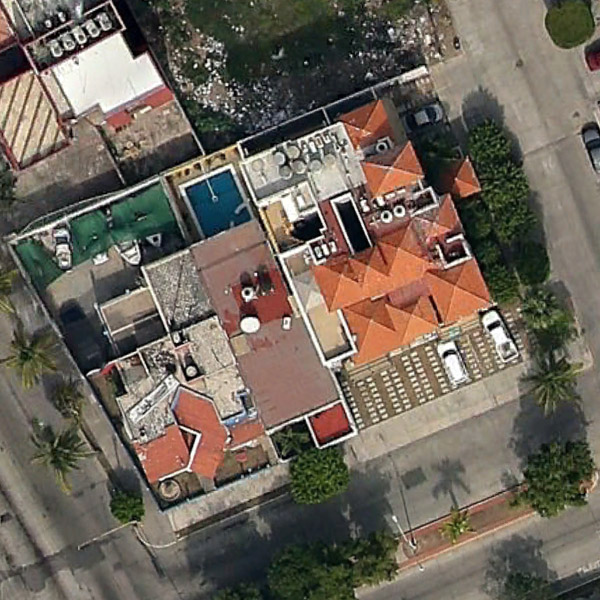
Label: Resort